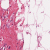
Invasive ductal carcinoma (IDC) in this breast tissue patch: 0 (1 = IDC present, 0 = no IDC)